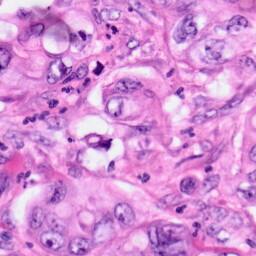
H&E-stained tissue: Pancreatic